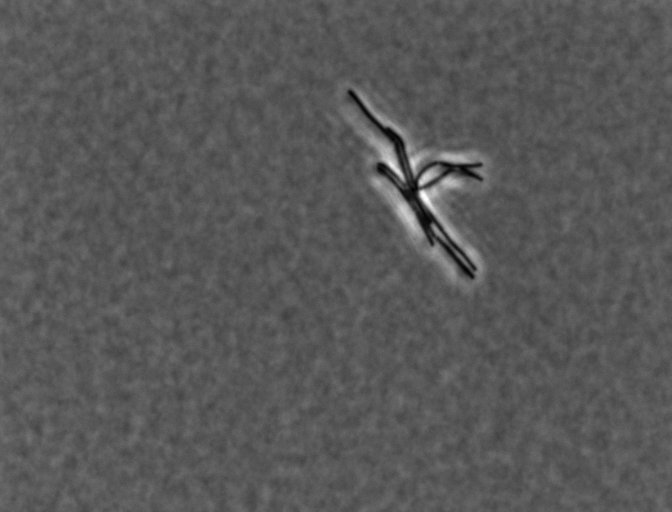
Bacillus subtilis